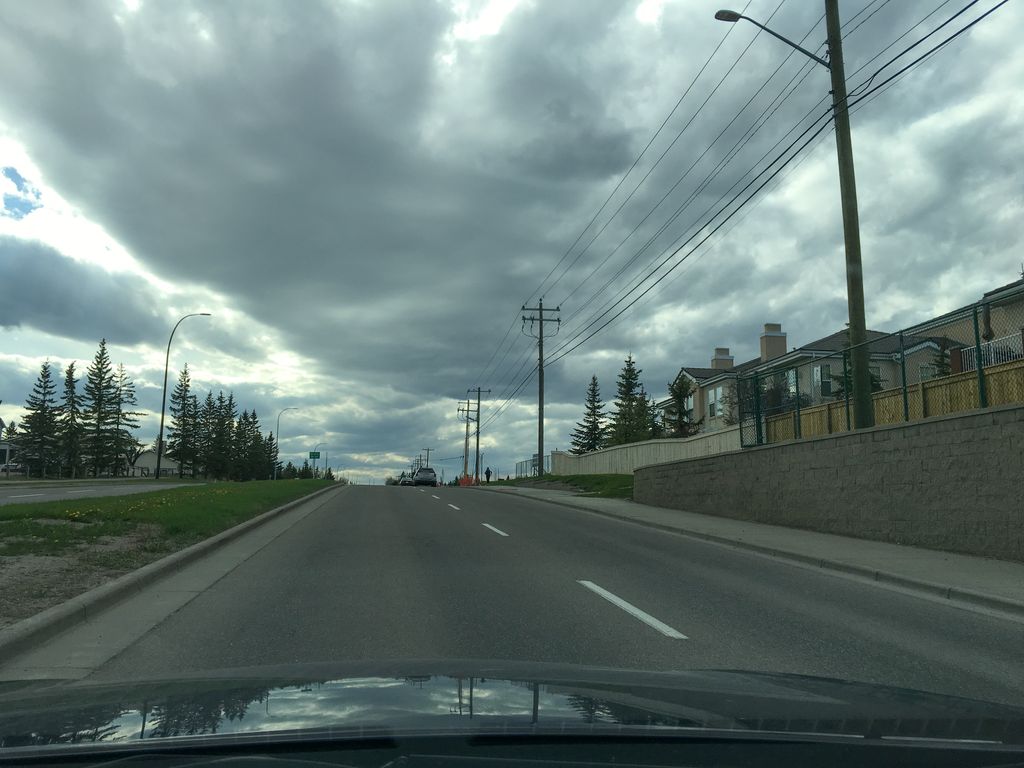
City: calgary